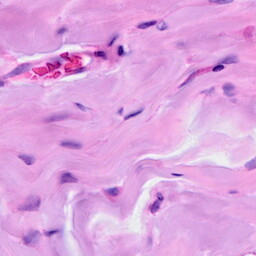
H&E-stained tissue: Breast